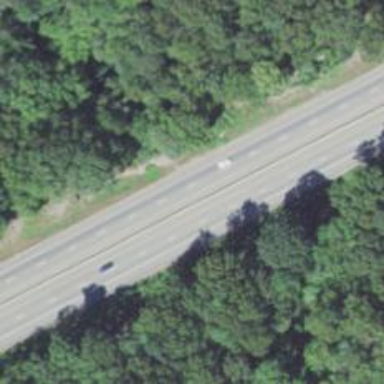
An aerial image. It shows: Asphalt motorway.